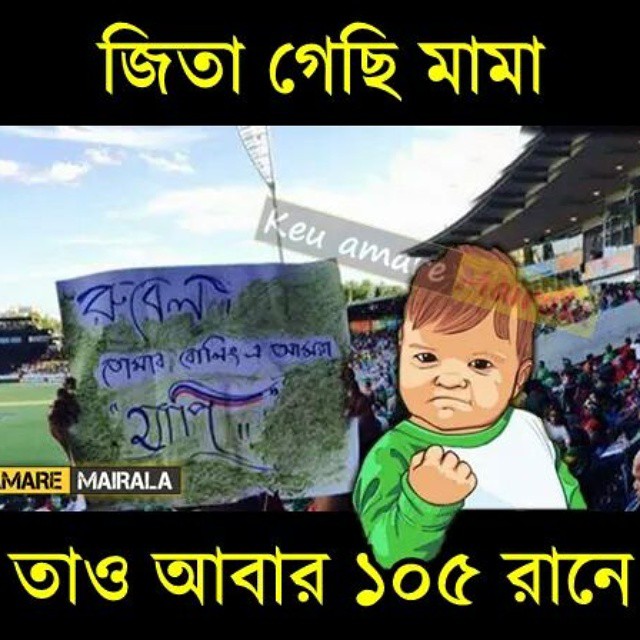
Caption: জিতা গেছি মামা  তাও আবার ১০৫ রানে
Label: non-hate